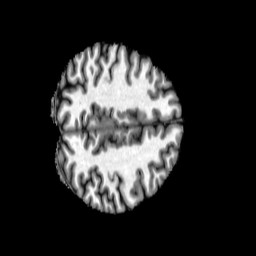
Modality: T1w
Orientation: axial
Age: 37
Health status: healthy
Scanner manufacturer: philips
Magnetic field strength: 3 T
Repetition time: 0.007847 s
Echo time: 0.003599 s